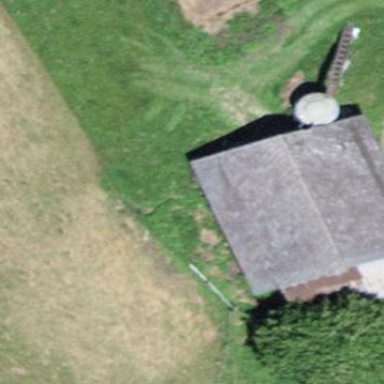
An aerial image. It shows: Barn.